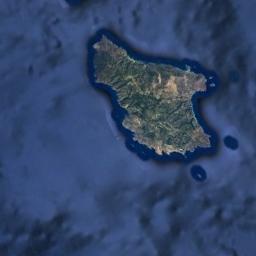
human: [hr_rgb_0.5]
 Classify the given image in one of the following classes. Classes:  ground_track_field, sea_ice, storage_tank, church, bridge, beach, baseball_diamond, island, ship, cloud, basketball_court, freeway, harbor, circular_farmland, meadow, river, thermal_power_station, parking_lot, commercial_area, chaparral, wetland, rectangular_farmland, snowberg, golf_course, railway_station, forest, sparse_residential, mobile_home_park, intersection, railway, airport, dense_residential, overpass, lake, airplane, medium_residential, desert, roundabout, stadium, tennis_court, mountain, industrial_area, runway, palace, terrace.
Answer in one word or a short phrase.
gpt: island